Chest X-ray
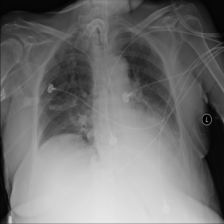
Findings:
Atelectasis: negative
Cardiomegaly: negative
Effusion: positive
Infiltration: positive
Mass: negative
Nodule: negative
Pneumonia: negative
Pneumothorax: negative
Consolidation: negative
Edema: negative
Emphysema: negative
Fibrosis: negative
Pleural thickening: negative
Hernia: negative